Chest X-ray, PA view. Patient: 66 years old, sex F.
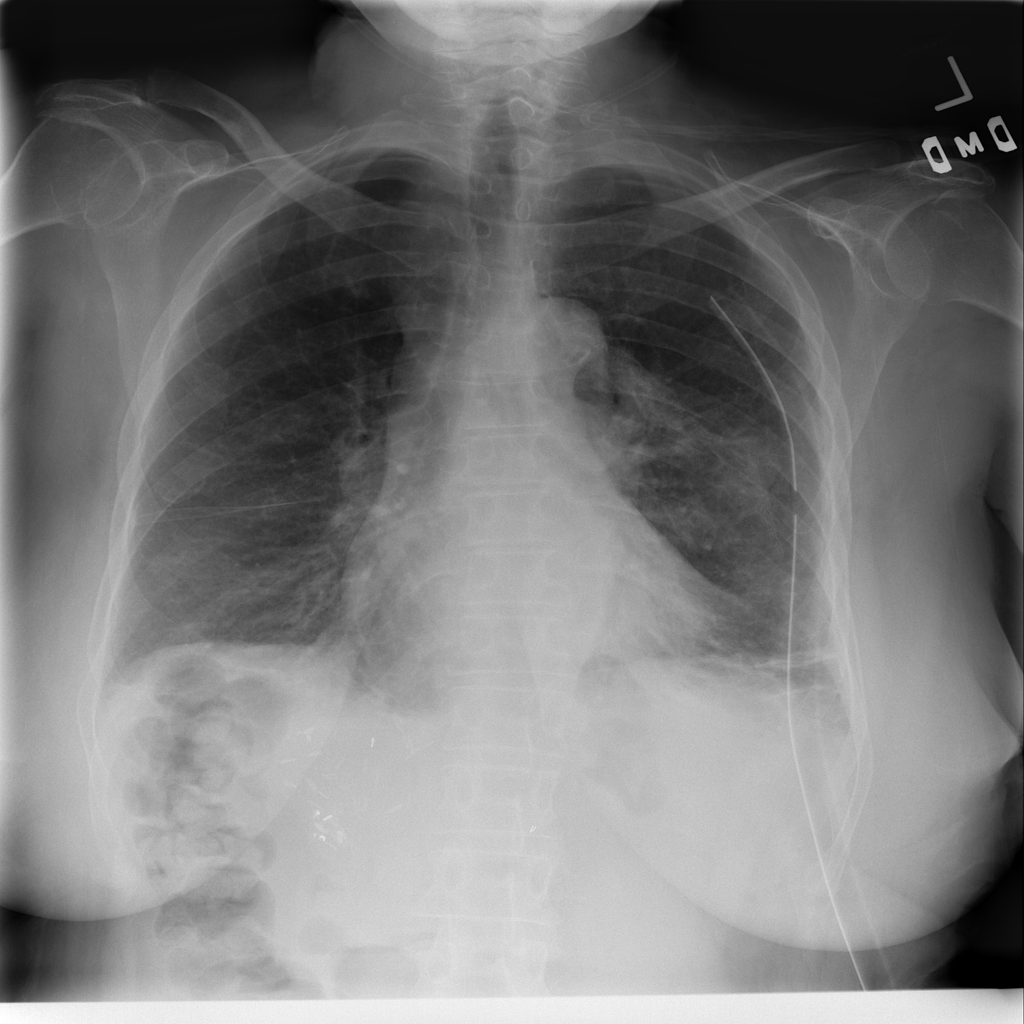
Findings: No Finding